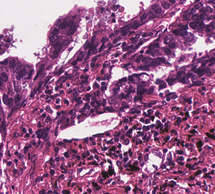
Tumor epithelial tissue: yes
Tumor-associated stroma tissue: yes
Normal tissue: no